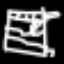
Label: bed